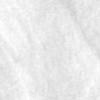
Label: no_change